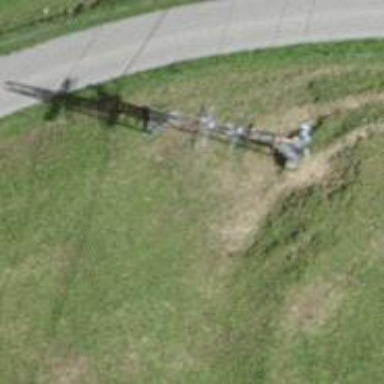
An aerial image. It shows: Pylon used for aerialway.